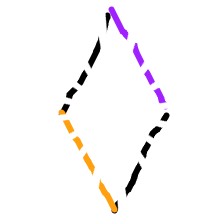
Shape: rhombus